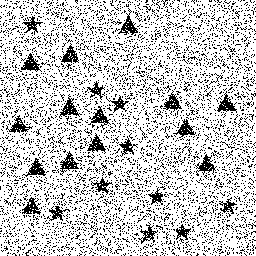
Squares: 0
Triangles: 14
Stars: 10
Total shapes: 24